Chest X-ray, PA view. Patient: 60 years old, sex M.
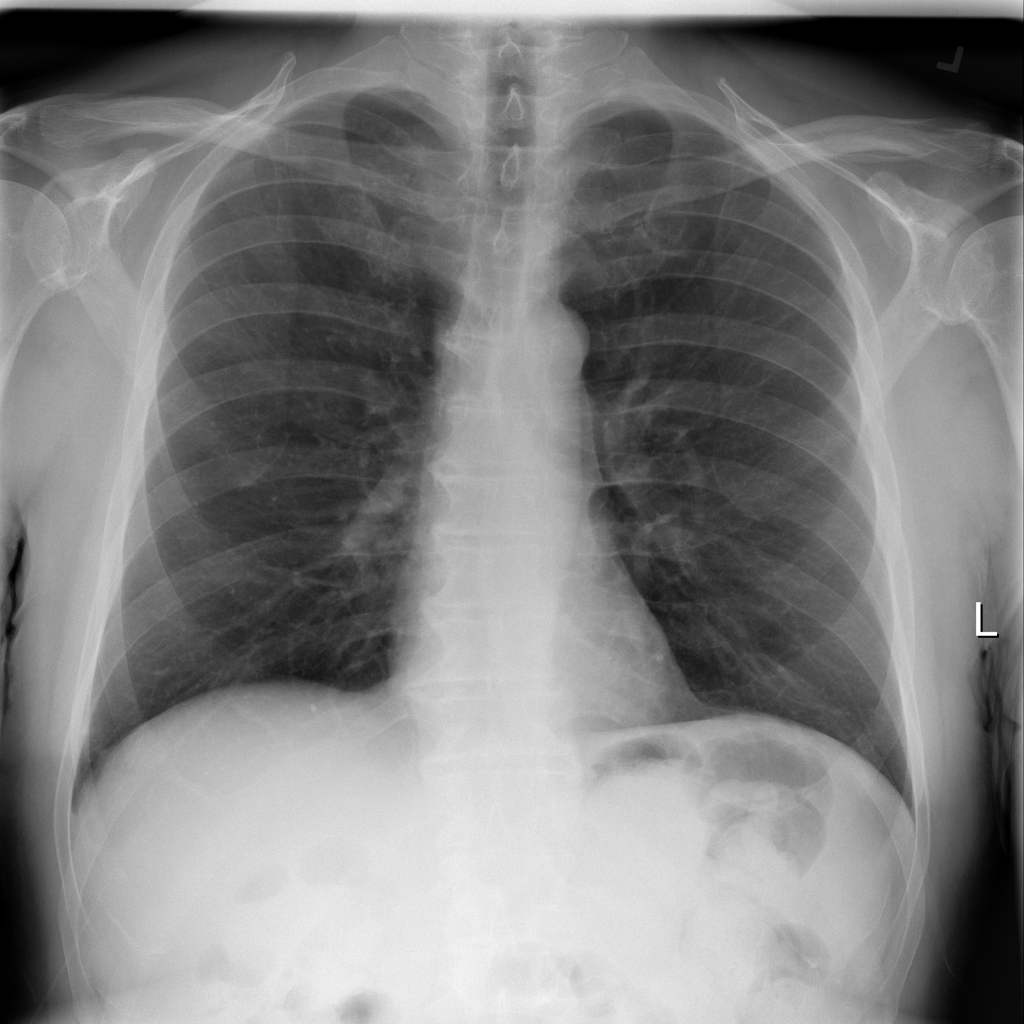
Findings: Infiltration